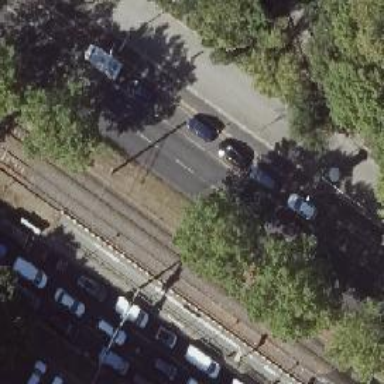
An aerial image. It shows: Primary highway with asphalt surface and lane markings. It is dual carriageway with parallel parking lanes on the right side of the street.